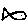
Label: fish